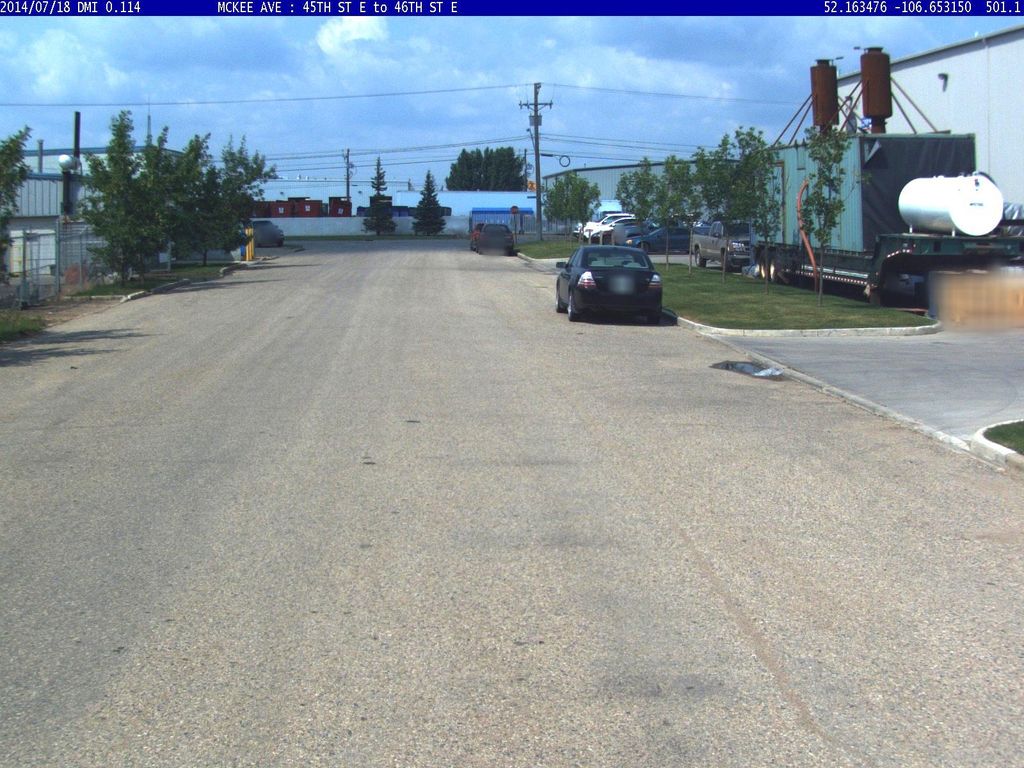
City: saskatoon